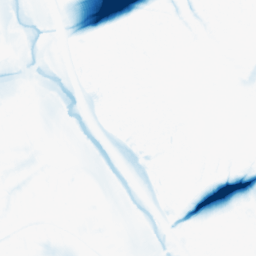
Category: morphological
Decomposition family: morphological_ellipse
Decomposition parameters: operation: closing
width: 50
height: 30
Upsampling method: linear_exact
Upsampling parameters: scale: 4
Upsampling scale: 4